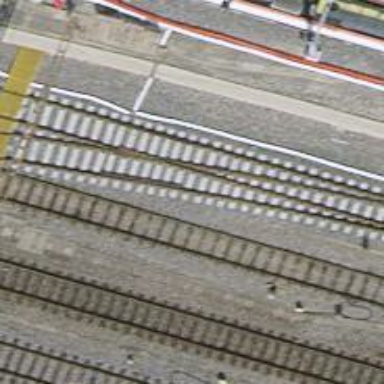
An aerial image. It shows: Single-track electrified railway yard with contact line electrification.